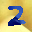
Label: 2